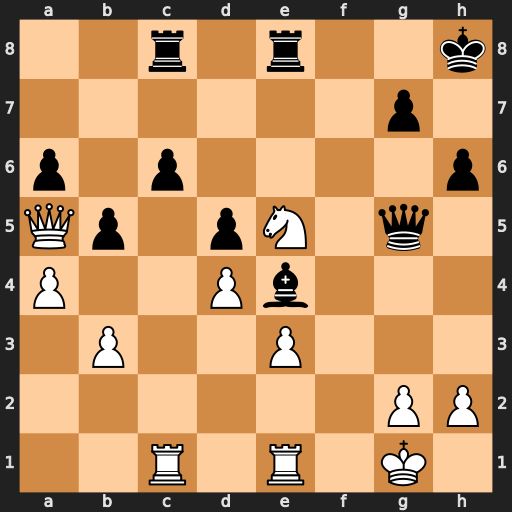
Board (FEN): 2r1r2k/6p1/p1p4p/Qp1pN1q1/P2Pb3/1P2P3/6PP/2R1R1K1
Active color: w
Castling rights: -
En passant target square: -
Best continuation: Nf7+ Kh7 Nxg5+